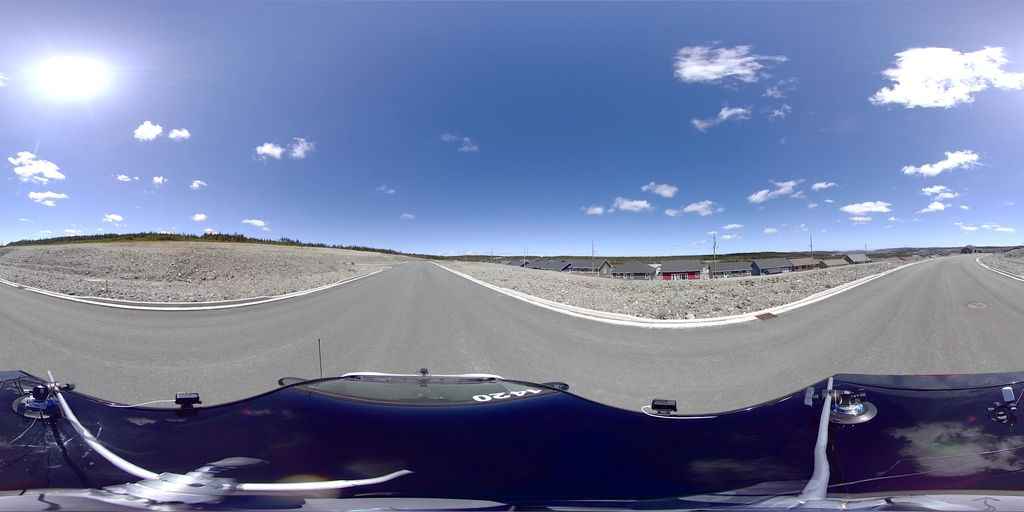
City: st_johns